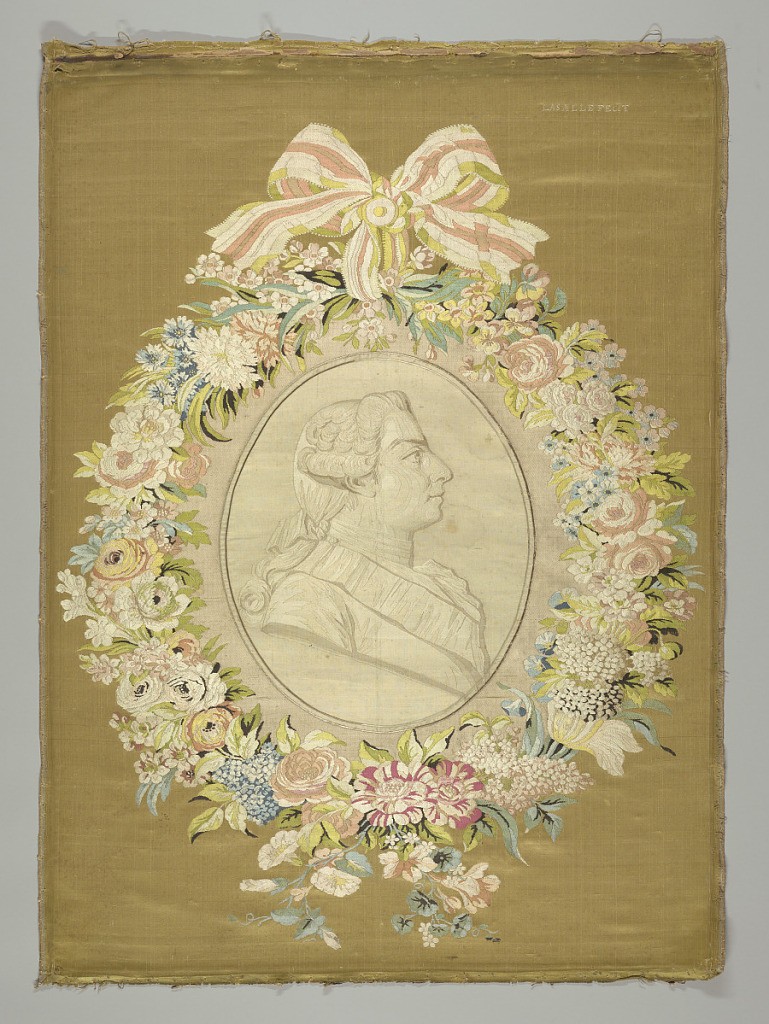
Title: Woven portrait
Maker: Philippe de la Salle, French, 1723–1803
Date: ca. 1771
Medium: silk Technique: 4&1 satin with discontinuous supplementary wefts bound on the front in plain weave by a supplementary warp
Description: A woven portrait of the Comte de Provence is embroidered to the fabric that forms the frame. The frame is a woven wreath of multicolor flowers with a bow at the top.